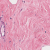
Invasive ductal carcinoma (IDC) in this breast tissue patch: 0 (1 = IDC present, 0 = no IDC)